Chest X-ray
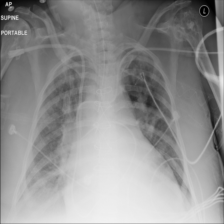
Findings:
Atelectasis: negative
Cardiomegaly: negative
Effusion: positive
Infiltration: negative
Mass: negative
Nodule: negative
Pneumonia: negative
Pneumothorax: negative
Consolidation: negative
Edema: negative
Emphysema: negative
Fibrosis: negative
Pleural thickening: negative
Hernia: negative